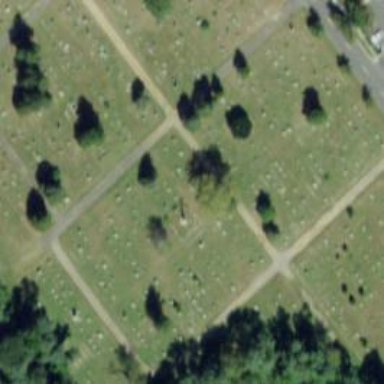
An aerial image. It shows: Memorial site with historic significance.